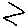
Label: zigzag